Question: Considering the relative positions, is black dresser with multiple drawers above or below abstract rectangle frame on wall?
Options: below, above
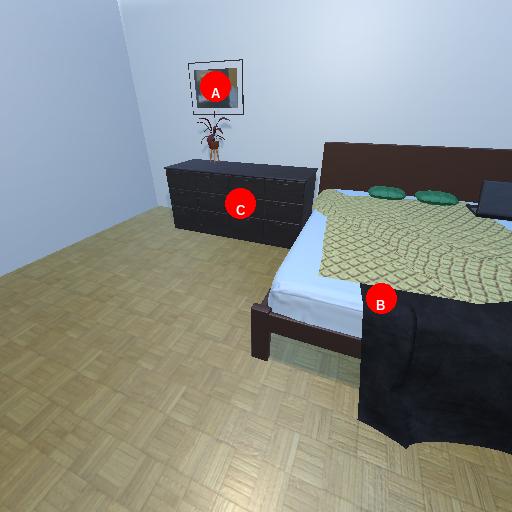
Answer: below